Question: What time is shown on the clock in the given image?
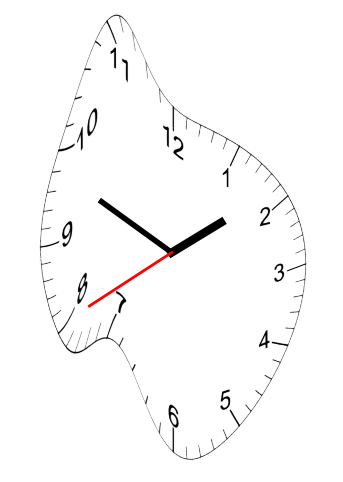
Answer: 01:48:40